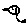
Label: bird